Field crop: maize
Growth stage: 1
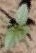
Species: datura